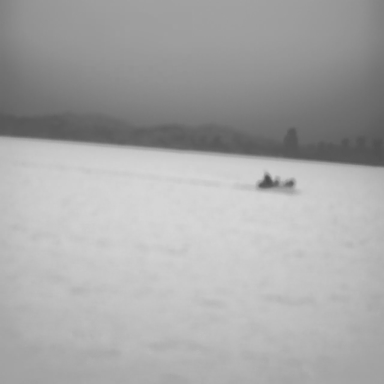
There is a bulk_carrier in the infrared image.